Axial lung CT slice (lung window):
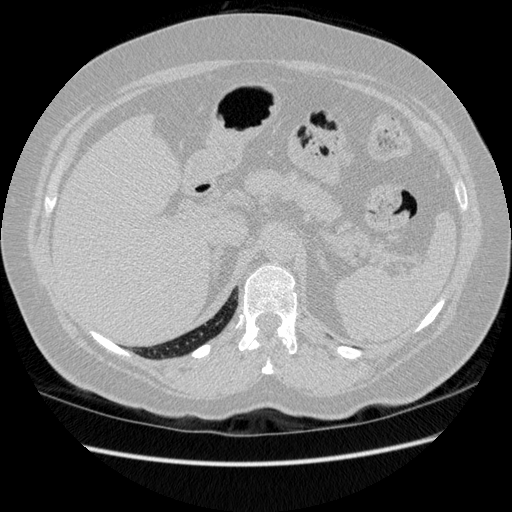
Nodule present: no